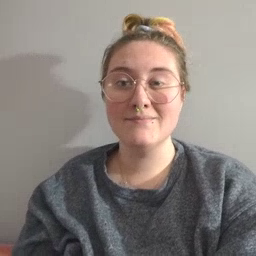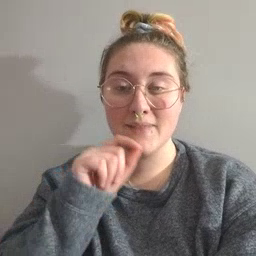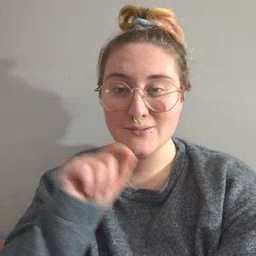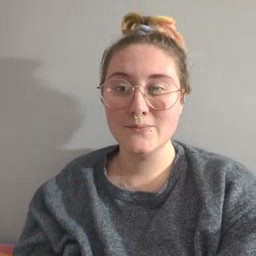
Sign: pencil